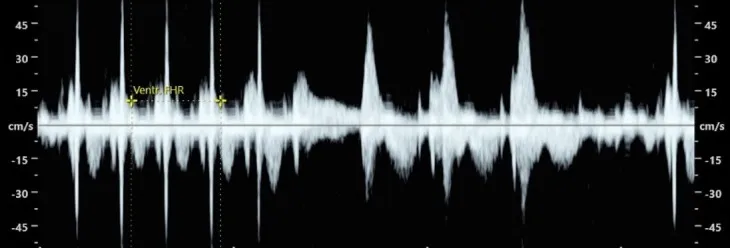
Fetal echocardiogram (Flow Doppler) at 21 weeks of gestation, revealing fetal supraventricular tachycardia alternating with sinus rhythm (a more explicit video is presented in
Supplementary Material
).
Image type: radiology (ultrasound)